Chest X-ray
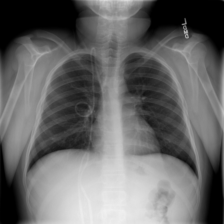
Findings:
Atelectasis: negative
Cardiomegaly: negative
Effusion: negative
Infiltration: negative
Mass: negative
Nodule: negative
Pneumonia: negative
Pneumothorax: negative
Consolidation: negative
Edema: negative
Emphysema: negative
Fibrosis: negative
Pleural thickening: negative
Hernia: negative